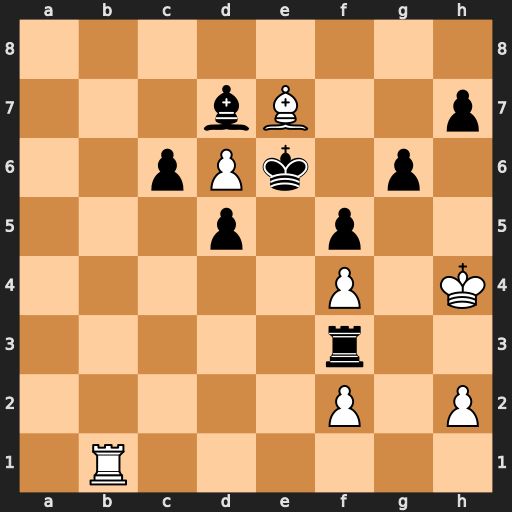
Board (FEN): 8/3bB2p/2pPk1p1/3p1p2/5P1K/5r2/5P1P/1R6
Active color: w
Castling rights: -
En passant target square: -
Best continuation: Re1+ Kf7 Bg5